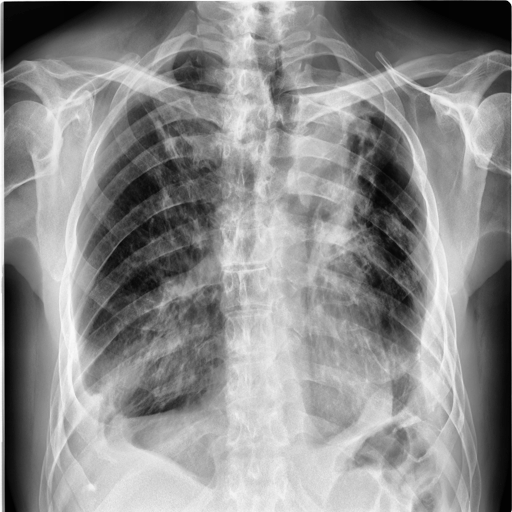
Finding: TUBERCULOSIS